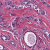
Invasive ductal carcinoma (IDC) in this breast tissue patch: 1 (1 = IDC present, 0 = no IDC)